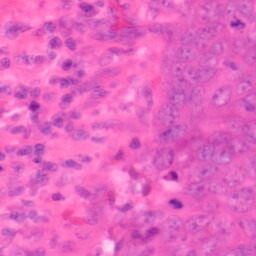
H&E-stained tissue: Colon